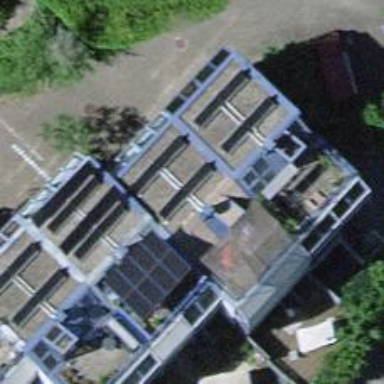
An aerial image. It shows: Solar power generator using photovoltaic panels.